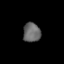
Tissue: lung
Cell type: Endothelial cells
Senescence score: 0.1101
Nuclear area (px): 333
Mean DAPI intensity: 102.282